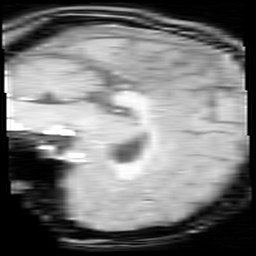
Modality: inplaneT1
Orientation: sagittal
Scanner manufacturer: ge
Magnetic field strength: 3 T
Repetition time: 0.325 s
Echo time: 0.003412 s